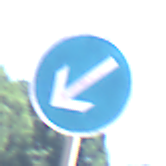
Verkehrszeichen: VorgeschriebeneVorbeifahrtLinks
Umgebung: Outdoor, Nature
Tageszeit: Midday
Wetter: Clear
Licht: Natural
Jahreszeit: Summer
Kontrast: HighContrast